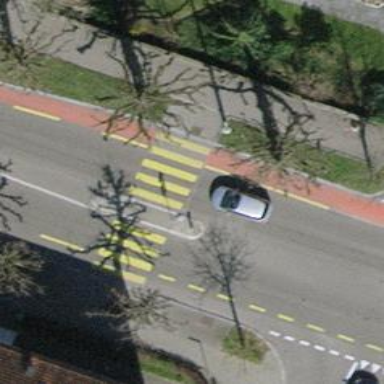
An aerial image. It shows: Asphalt footway with marked crossing and pedestrian island.